Chest X-ray:
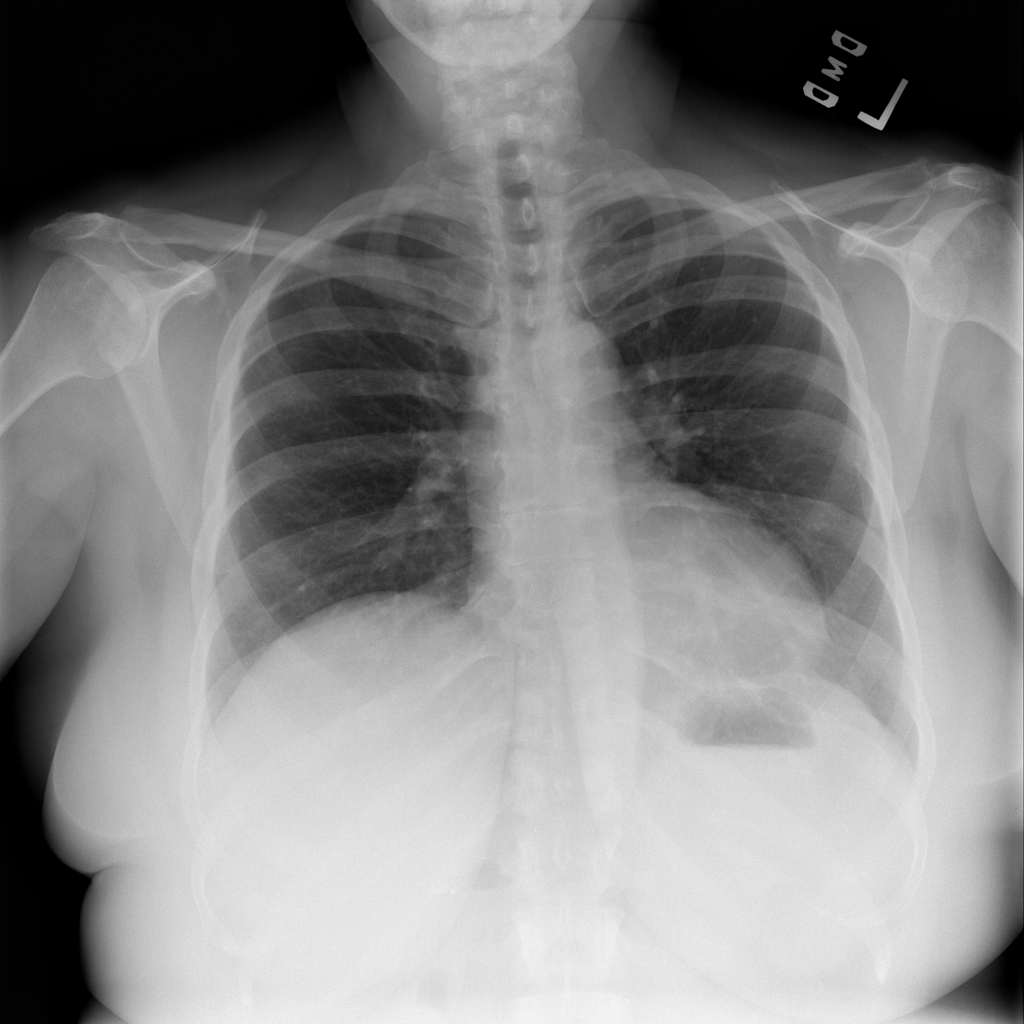
No abnormal finding: yes